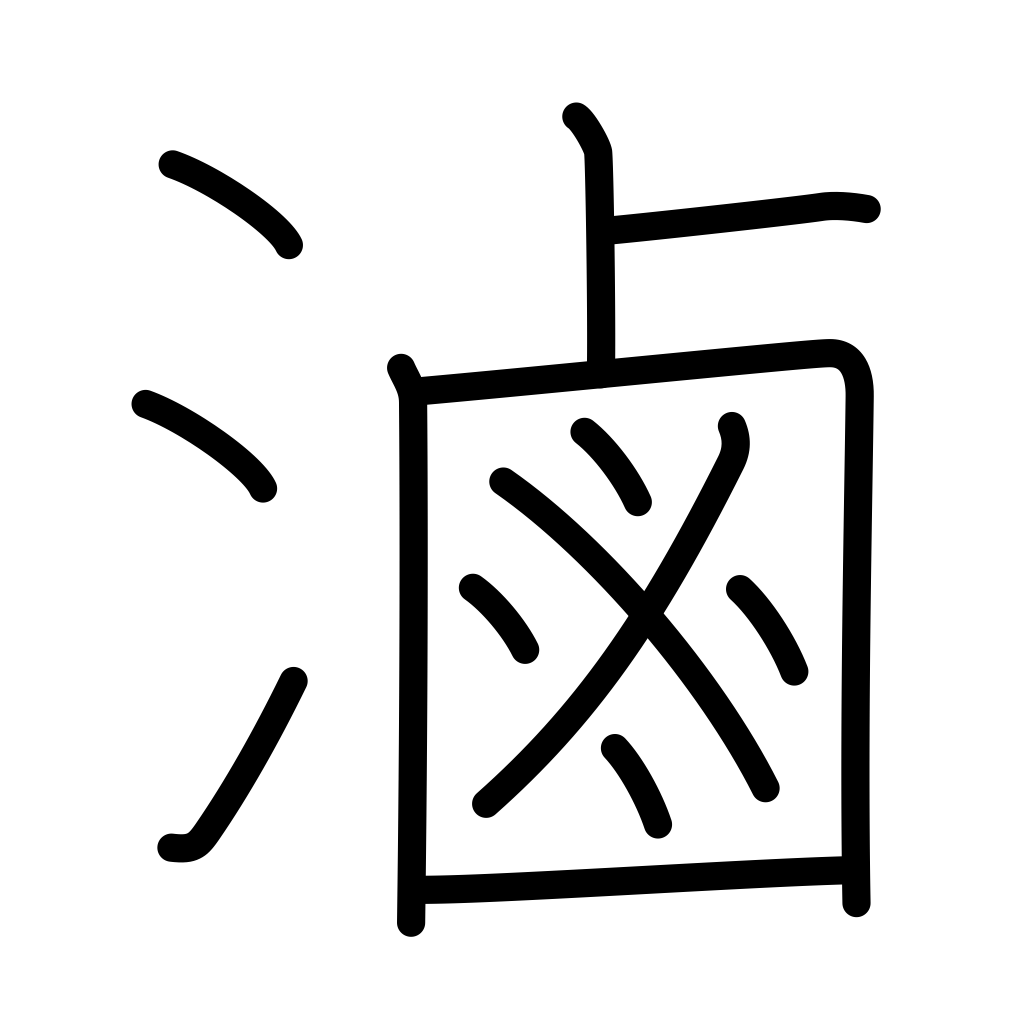
Meaning: brine